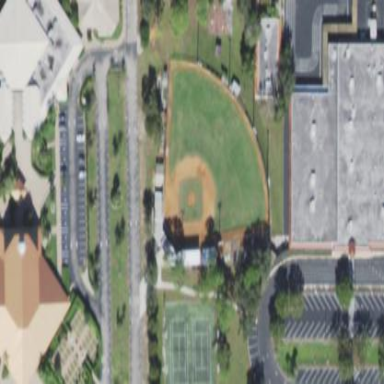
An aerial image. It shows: Baseball pitch for leisure land activities.